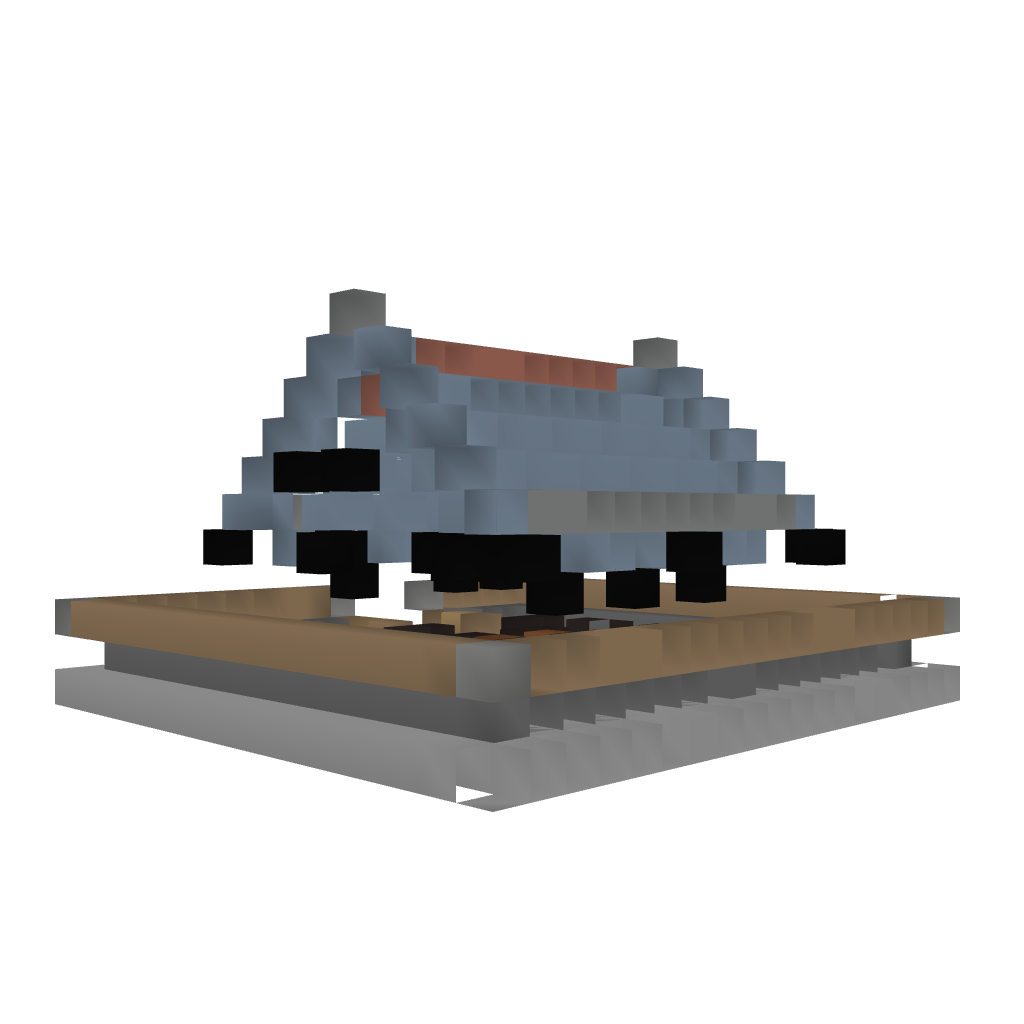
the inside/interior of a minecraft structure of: Storage House